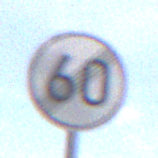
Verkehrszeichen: EndeGeschwindigkeit60
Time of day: MorningAfternoon
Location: Outdoor (Urban)
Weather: PartlyCloudy
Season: NotSpecified
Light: Natural